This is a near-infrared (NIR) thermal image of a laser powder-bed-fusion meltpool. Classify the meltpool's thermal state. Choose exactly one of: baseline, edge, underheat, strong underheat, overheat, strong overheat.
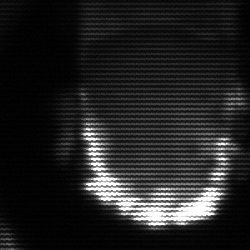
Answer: baseline